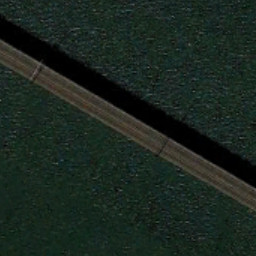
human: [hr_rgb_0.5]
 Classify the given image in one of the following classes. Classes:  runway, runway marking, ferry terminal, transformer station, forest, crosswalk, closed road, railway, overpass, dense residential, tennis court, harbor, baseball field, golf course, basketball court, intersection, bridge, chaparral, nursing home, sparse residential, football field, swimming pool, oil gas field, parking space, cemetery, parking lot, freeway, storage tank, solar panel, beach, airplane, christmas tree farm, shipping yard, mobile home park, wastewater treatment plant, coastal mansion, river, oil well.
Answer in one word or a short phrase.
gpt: bridge